Field crop: tomato
Growth stage: 2
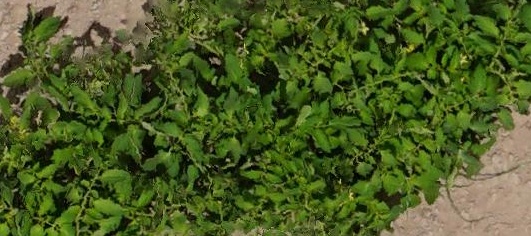
Species: tomato